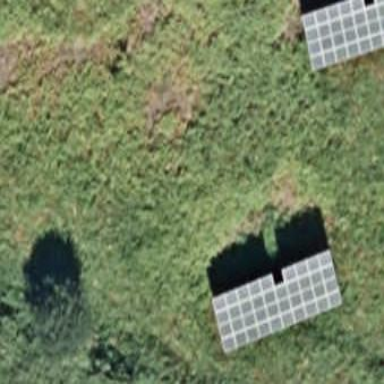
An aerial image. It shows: Solar power generator utilizing photovoltaic technology with solar photovoltaic panels.